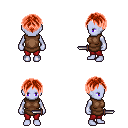
a pixel art fantasy rpg character, female body template, dark elf, purple skin, brown tunic, red pants, red parted hairstyle, dagger, four views (front, back, left, right), 2x2 character sprite sheet, small pixel art, hard edges, no anti-aliasing